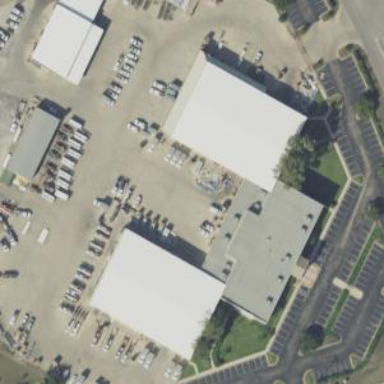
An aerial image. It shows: Building.